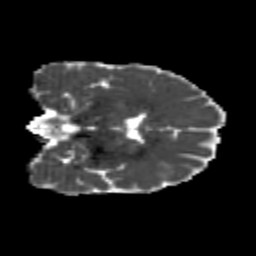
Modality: MD
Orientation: coronal
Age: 23
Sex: female
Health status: healthy
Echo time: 0.074 s